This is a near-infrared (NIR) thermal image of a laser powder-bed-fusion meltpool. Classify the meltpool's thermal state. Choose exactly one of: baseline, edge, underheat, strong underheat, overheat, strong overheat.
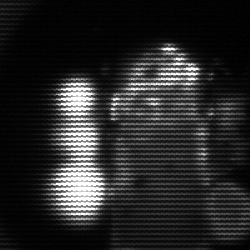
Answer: strong underheat